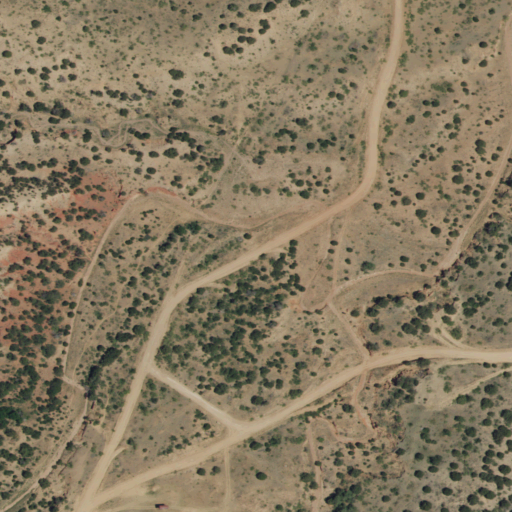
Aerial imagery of valley in New Mexico named Taylor Canyon containing shrub, open development, medium intensity development, and low intensity development